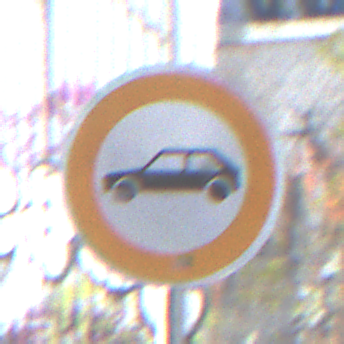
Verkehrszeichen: VerbotPersonenkraftwagen
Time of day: MorningAfternoon
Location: Outdoor (Urban)
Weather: PartlyCloudy
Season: NotSpecified
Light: Natural